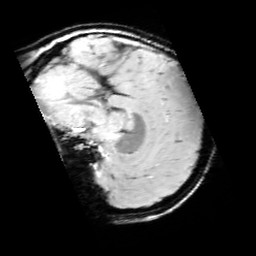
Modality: SWI
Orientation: sagittal
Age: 10
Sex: male
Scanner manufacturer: siemens
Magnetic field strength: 3 T
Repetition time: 0.027 s
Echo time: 0.02 s